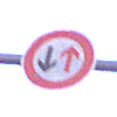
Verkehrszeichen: VorrangDesGegenverkehrs
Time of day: SunriseSunset
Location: Outdoor (Nature)
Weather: Clear
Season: NotSpecified
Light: Natural